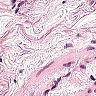
Metastatic tissue present: no